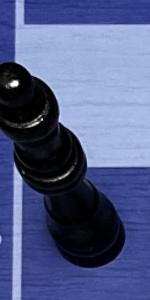
Label: Queen_Black